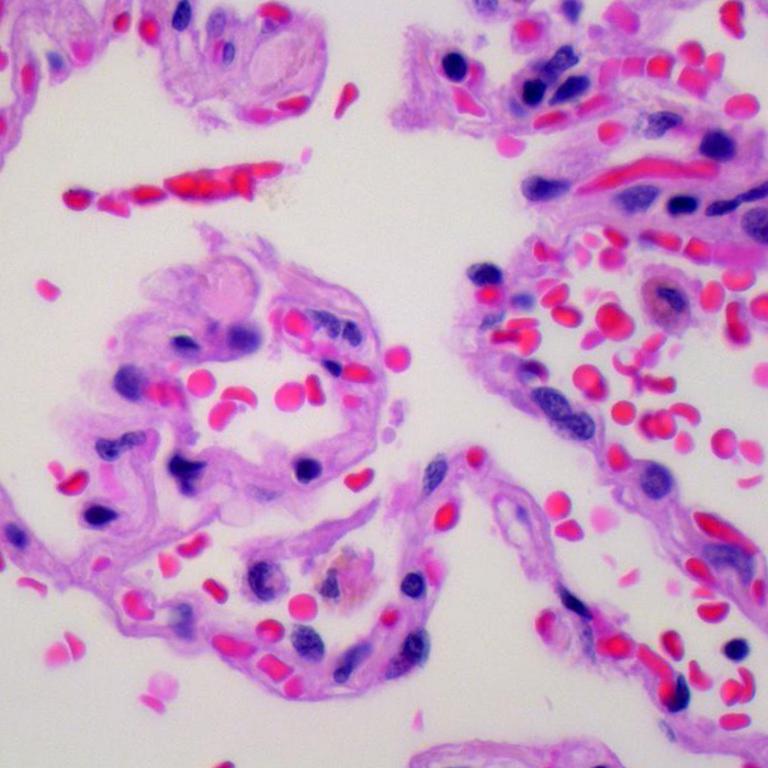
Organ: lung
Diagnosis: benign